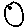
Label: moon